Question: I want to set the coordinate from 1 to N, not 0 to N.
I had try to use 'set_ylim()' or 'set_ybound', but failed.
'''
# Plot the pic.
fig = plt.figure()
ax = fig.add_subplot(111)
ax.set_title("Distribution of sequence order correlation values")
ax.axes.set_xlabel("Column index")
ax.axes.set_ylabel("Row index")
cax = ax.imshow(tar_data, interpolation='nearest')
cbar = fig.colorbar(cax)
'''

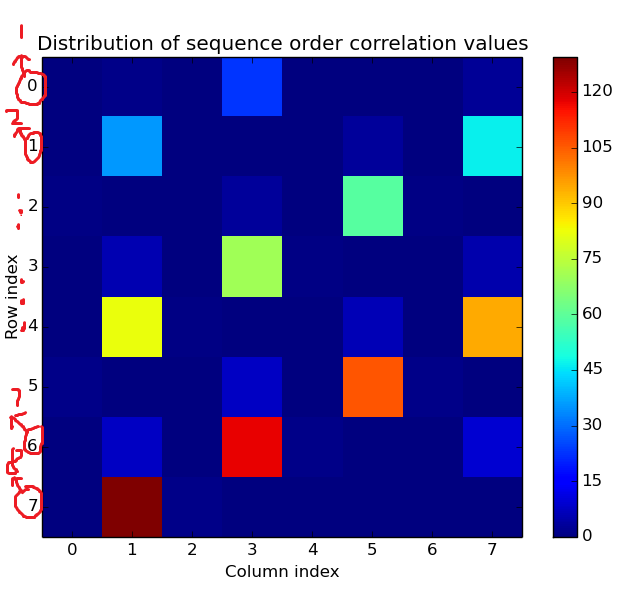
Answer: Here is a solution. It comes in two folds.
First, you can use the 'extent' keyword of the 'imshow' function to specify the extent of your axes. If you want the center of the first pixel to be at position 1, that means the beginning of the pixel is at position 0.5. Similarly, if the center of your last pixel is at position 8, the end of your pixel is at 8.5. This is why you see in my code that the range goes from 0.5 to 'nx+0.5', where 'nx' is the number of points in the x direction.
After doing this, your axes will range from 0.5 to 8.5. So, will your ticks. That's not very pretty. To change that, you can redefine your ticks to be going from 1 to 8, using 'ax.set_xticks()' and 'ax.set_yticks()'.
'''
import numpy as np
import matplotlib.pyplot as plt
data = np.array([[1,23,12],[24,12,7],[14,9,4] ])
ny, nx = data.shape
fig = plt.figure()
ax = fig.add_subplot(111)
ax.imshow(data, interpolation='nearest', extent=[0.5, nx+0.5, ny+0.5, 0.5])
xticks = np.arange(nx)+1
yticks = np.arange(ny)+1
ax.set_xticks(xticks)
ax.set_yticks(yticks)
plt.show()
'''